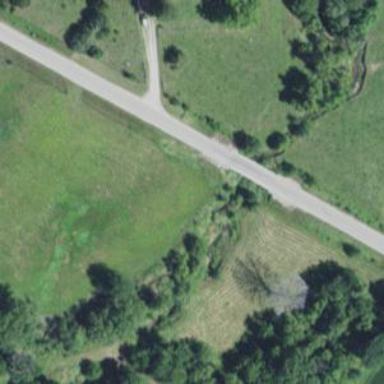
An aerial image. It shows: Residential road with bridge.